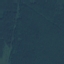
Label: Forest